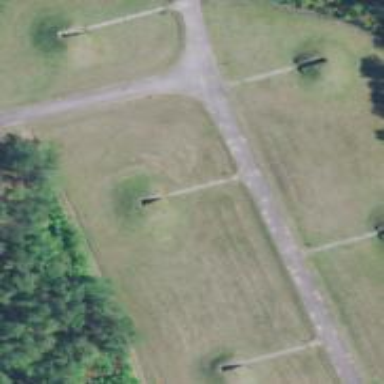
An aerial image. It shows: Military bunker.